The image folds the raw vibration samples of a bearing signal into a 2-D grayscale square (signal-to-image encoding). Classify the bearing condition as one of: normal, inner_race, outer_race, ball.
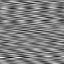
Answer: outer_race